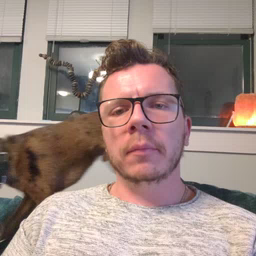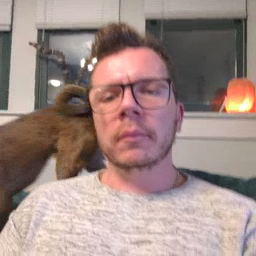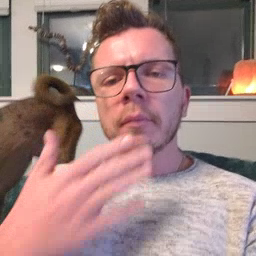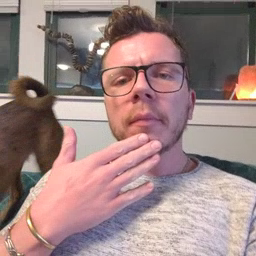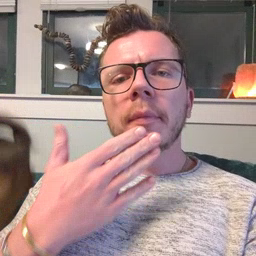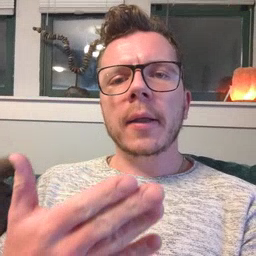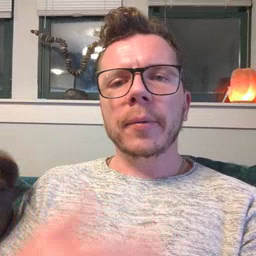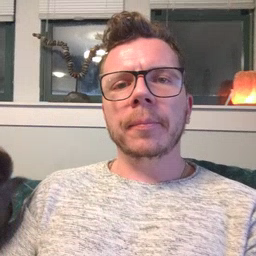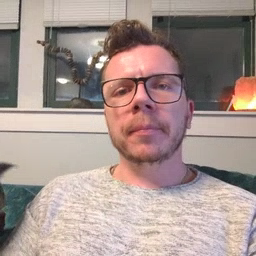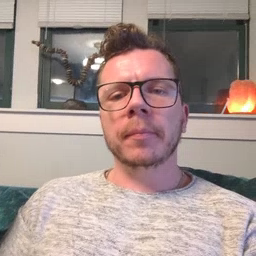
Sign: thankyou